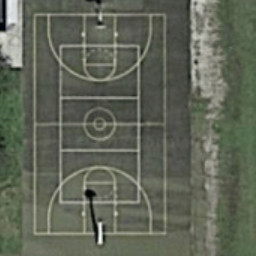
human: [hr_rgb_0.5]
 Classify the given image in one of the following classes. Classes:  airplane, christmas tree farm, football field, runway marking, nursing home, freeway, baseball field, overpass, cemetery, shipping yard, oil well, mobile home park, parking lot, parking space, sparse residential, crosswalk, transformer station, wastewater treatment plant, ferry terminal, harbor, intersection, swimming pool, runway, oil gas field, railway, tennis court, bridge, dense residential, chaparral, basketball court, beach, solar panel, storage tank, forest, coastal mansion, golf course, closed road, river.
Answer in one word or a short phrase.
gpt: basketball court